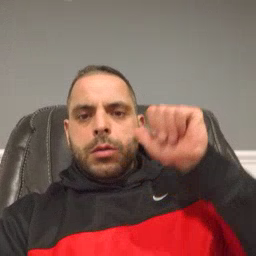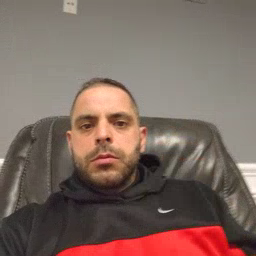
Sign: yesterday